Question: I am trying to request the full image from a PHAsset.
My code is as follows
'''
@IBAction func nextTap(sender: AnyObject)
{
for asset in _selectedAssets
{
PHImageManager.defaultManager().requestImageDataForAsset(asset, options: nil)
{
imageData,dataUTI,orientation,info in
{
println("worked")
}
}
}
}
'''
I am getting this error though:

I have read the documentation on this call (<URL>
And I have, I think, followed the trailing syntax closure required, and put in the appropriate parameters.
I watched the WWDC 2014 video on this as well.
Cannot seem to get this to work for the full image.
If I want a smaller sized image, I used this code:
'''
PHImageManager.defaultManager().requestImageForAsset(asset, targetSize:_cellSize, contentMode: .AspectFill, options: nil)
{
result, info in
if reuseCount == cell.reuseCount
{
cell.imageView.image = result
cell.imageView.frame = CGRectMake(0, 0,self._cellSize.width,self._cellSize.height)
}
}
'''
And this works.
So Im not sure what I am doing wrong in my fist call but would love some insight in to how to request a full size image from a PHAsset and/or whats wrong with my syntax in the first code block.
Thanks
Update:
Here is the error message
"Cannot invoke 'println()' with an argument list type of '(PHAsset, options:NilLiteralConvertible, (($T6, ($T6,$T7,$T8,($T6,$T7,$T8)...."
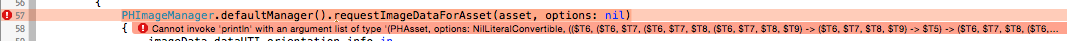
Answer: It turns out the brackets after the 'in' screw everything up.
Removing those brackets fixed the problem
'''
for asset in _selectedAssets
{
PHImageManager.defaultManager().requestImageDataForAsset(asset, options: nil)
{
imageData,dataUTI,orientation,info in
println("worked")
}
}
'''